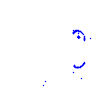
Particle: kaon